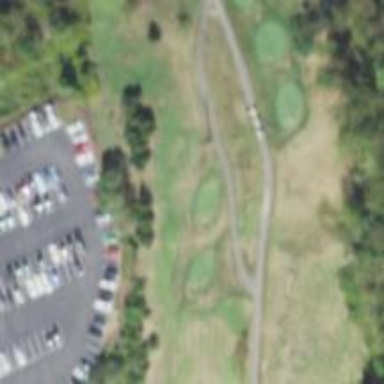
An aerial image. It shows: Pathway for golfing.